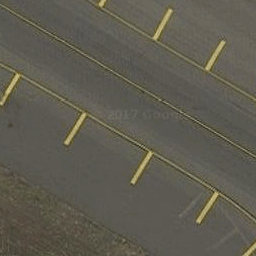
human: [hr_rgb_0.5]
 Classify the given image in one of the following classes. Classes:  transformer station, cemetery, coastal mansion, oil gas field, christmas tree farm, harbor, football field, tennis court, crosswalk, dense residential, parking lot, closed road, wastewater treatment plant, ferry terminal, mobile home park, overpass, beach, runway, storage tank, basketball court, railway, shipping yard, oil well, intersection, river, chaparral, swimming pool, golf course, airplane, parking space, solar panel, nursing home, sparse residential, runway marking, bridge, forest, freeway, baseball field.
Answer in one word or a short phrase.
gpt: runway marking